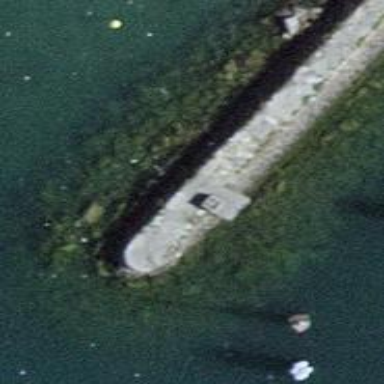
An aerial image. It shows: Man-made pier.